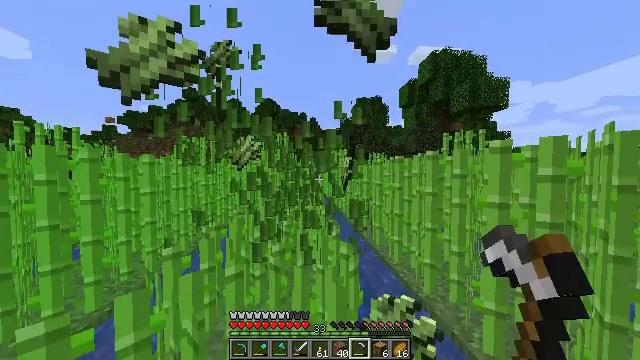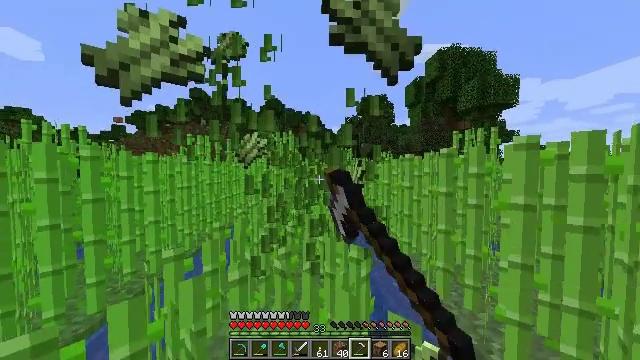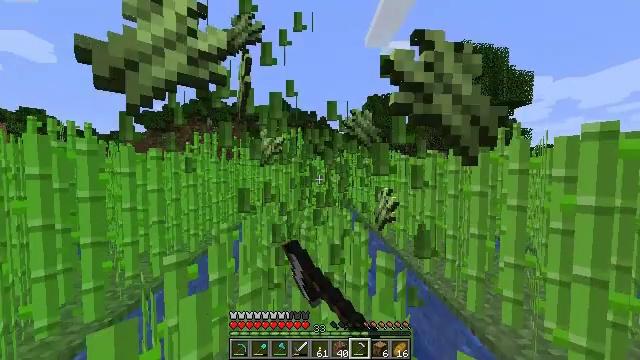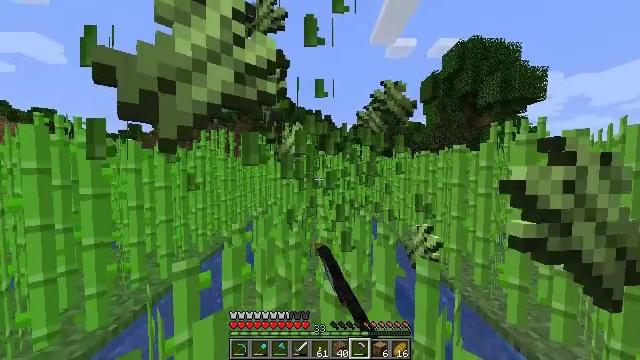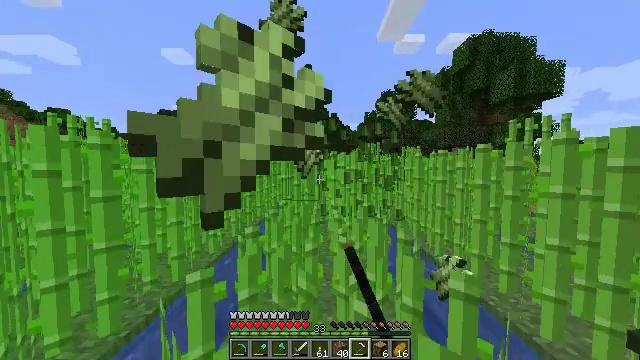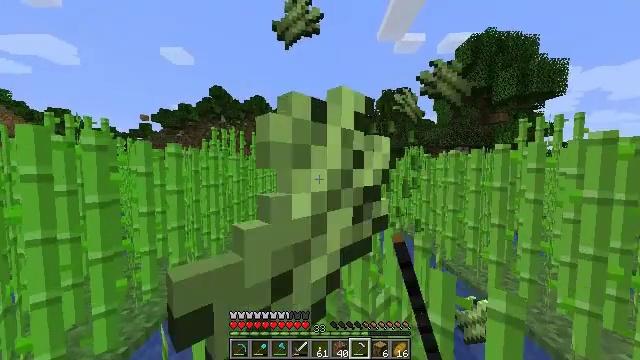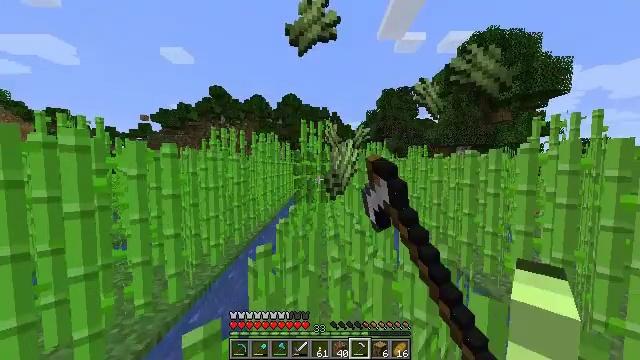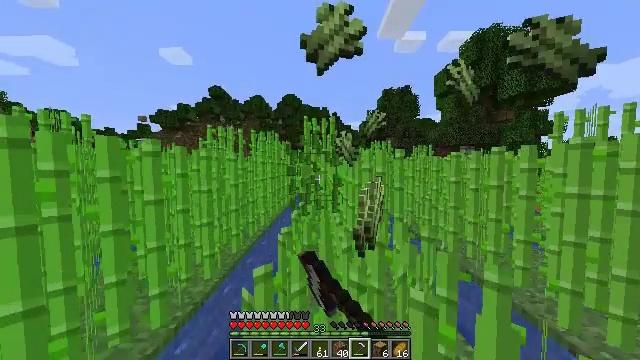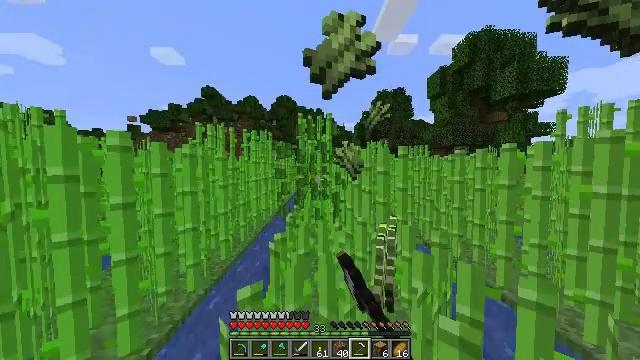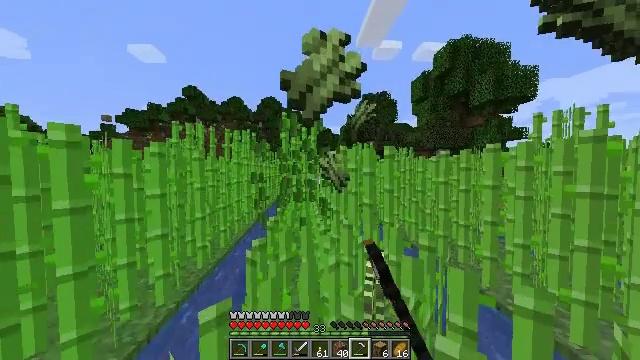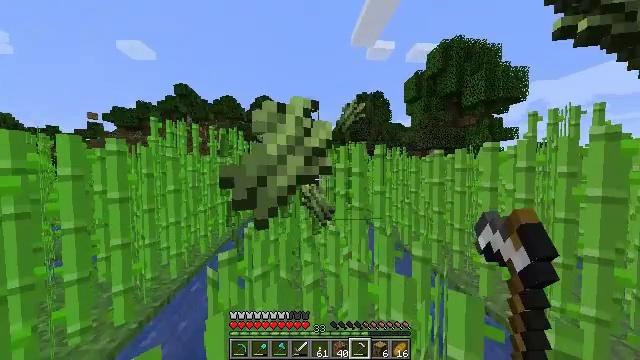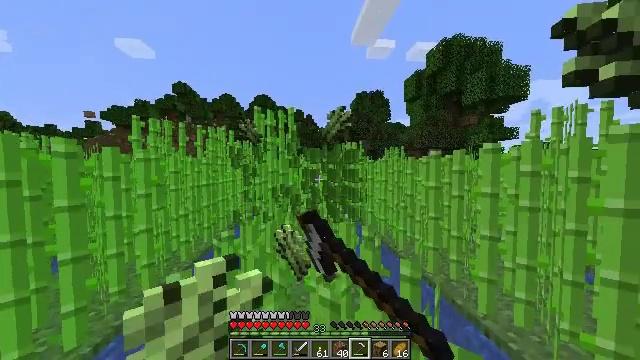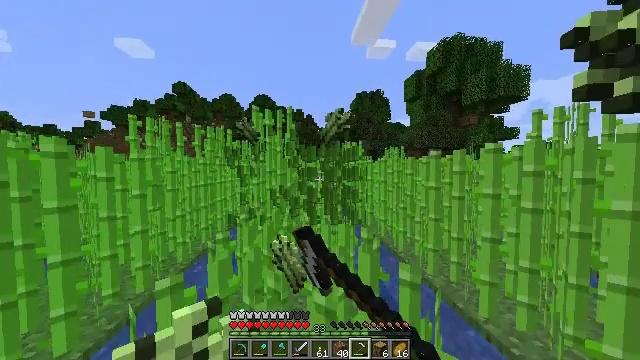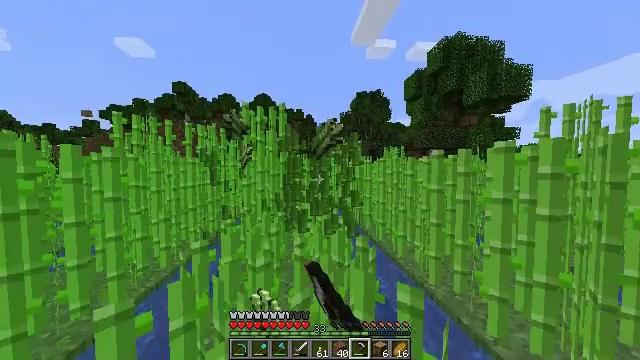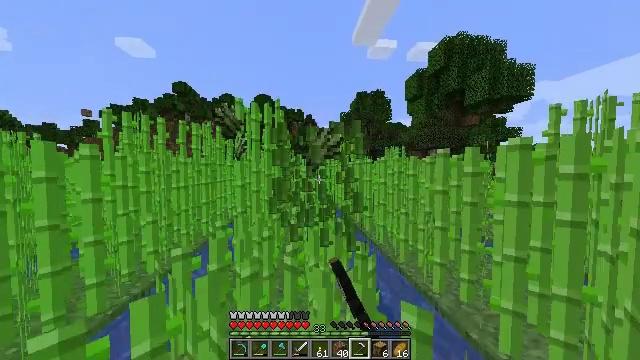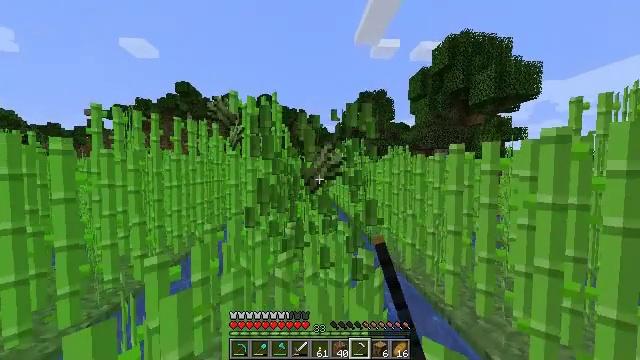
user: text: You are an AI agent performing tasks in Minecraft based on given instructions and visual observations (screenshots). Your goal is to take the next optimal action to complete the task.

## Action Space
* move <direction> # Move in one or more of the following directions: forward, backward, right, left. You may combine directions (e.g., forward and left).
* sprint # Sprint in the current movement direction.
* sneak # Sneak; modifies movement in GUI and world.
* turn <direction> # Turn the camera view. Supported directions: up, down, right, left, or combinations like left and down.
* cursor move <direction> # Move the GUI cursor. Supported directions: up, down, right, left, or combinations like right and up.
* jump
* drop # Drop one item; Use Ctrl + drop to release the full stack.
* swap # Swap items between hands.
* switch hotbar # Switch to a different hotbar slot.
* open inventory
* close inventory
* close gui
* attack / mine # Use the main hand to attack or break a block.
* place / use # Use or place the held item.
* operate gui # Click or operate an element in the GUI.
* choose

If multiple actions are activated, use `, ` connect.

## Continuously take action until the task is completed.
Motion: motion action
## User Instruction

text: Break the sugar cane.
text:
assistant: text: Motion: move forward and move left, sprint, turn left, attack / mine
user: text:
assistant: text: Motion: move forward and move left, sprint, turn left, attack / mine
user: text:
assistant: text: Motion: move forward and move left, sprint, turn left, attack / mine
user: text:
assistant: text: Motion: move forward and move left, sprint, turn left, attack / mine
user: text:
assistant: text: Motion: move forward, sprint, attack / mine
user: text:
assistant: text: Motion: move forward, sprint, attack / mine
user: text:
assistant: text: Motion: move forward, sprint, attack / mine
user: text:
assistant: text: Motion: move forward, sprint, turn right, attack / mine
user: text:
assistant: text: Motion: move forward and move right, sprint, turn right, attack / mine
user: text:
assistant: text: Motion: move forward and move right, sprint, turn right, attack / mine
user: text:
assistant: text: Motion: move forward and move right, sprint, attack / mine
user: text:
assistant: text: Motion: move forward, sprint, attack / mine
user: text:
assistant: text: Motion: move forward, sprint, attack / mine
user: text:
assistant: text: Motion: move forward, sprint, attack / mine
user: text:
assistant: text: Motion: move forward and move left, sprint, attack / mine
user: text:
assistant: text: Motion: move forward and move left, sprint, attack / mine
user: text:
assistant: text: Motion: move forward and move left, sprint, attack / mine
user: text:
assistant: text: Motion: move forward and move left, sprint, attack / mine
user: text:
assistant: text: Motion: move forward and move left, sprint, attack / mine
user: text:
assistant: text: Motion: move forward, sprint, attack / mine
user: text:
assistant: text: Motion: move forward, sprint, attack / mine
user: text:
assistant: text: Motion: move forward, sprint, attack / mine
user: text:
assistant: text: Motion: move forward, sprint, attack / mine
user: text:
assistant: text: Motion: move forward and move right, sprint, attack / mine
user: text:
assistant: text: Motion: move forward and move right, sprint, turn right, attack / mine
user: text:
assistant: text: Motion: move forward and move right, sprint, attack / mine
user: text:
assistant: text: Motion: move forward and move right, sprint, attack / mine
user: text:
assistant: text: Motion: move forward and move right, sprint, attack / mine
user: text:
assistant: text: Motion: move forward, sprint, attack / mine
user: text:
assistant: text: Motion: move forward, sprint, attack / mine